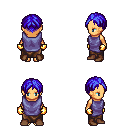
a pixel art fantasy rpg character, female body template, human, tanned skin, chain tabard jacket, robe skirt, blue parted hairstyle, gold gloves, brown shoes, four views (front, back, left, right), 2x2 character sprite sheet, small pixel art, hard edges, no anti-aliasing